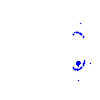
Particle: pion